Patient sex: M
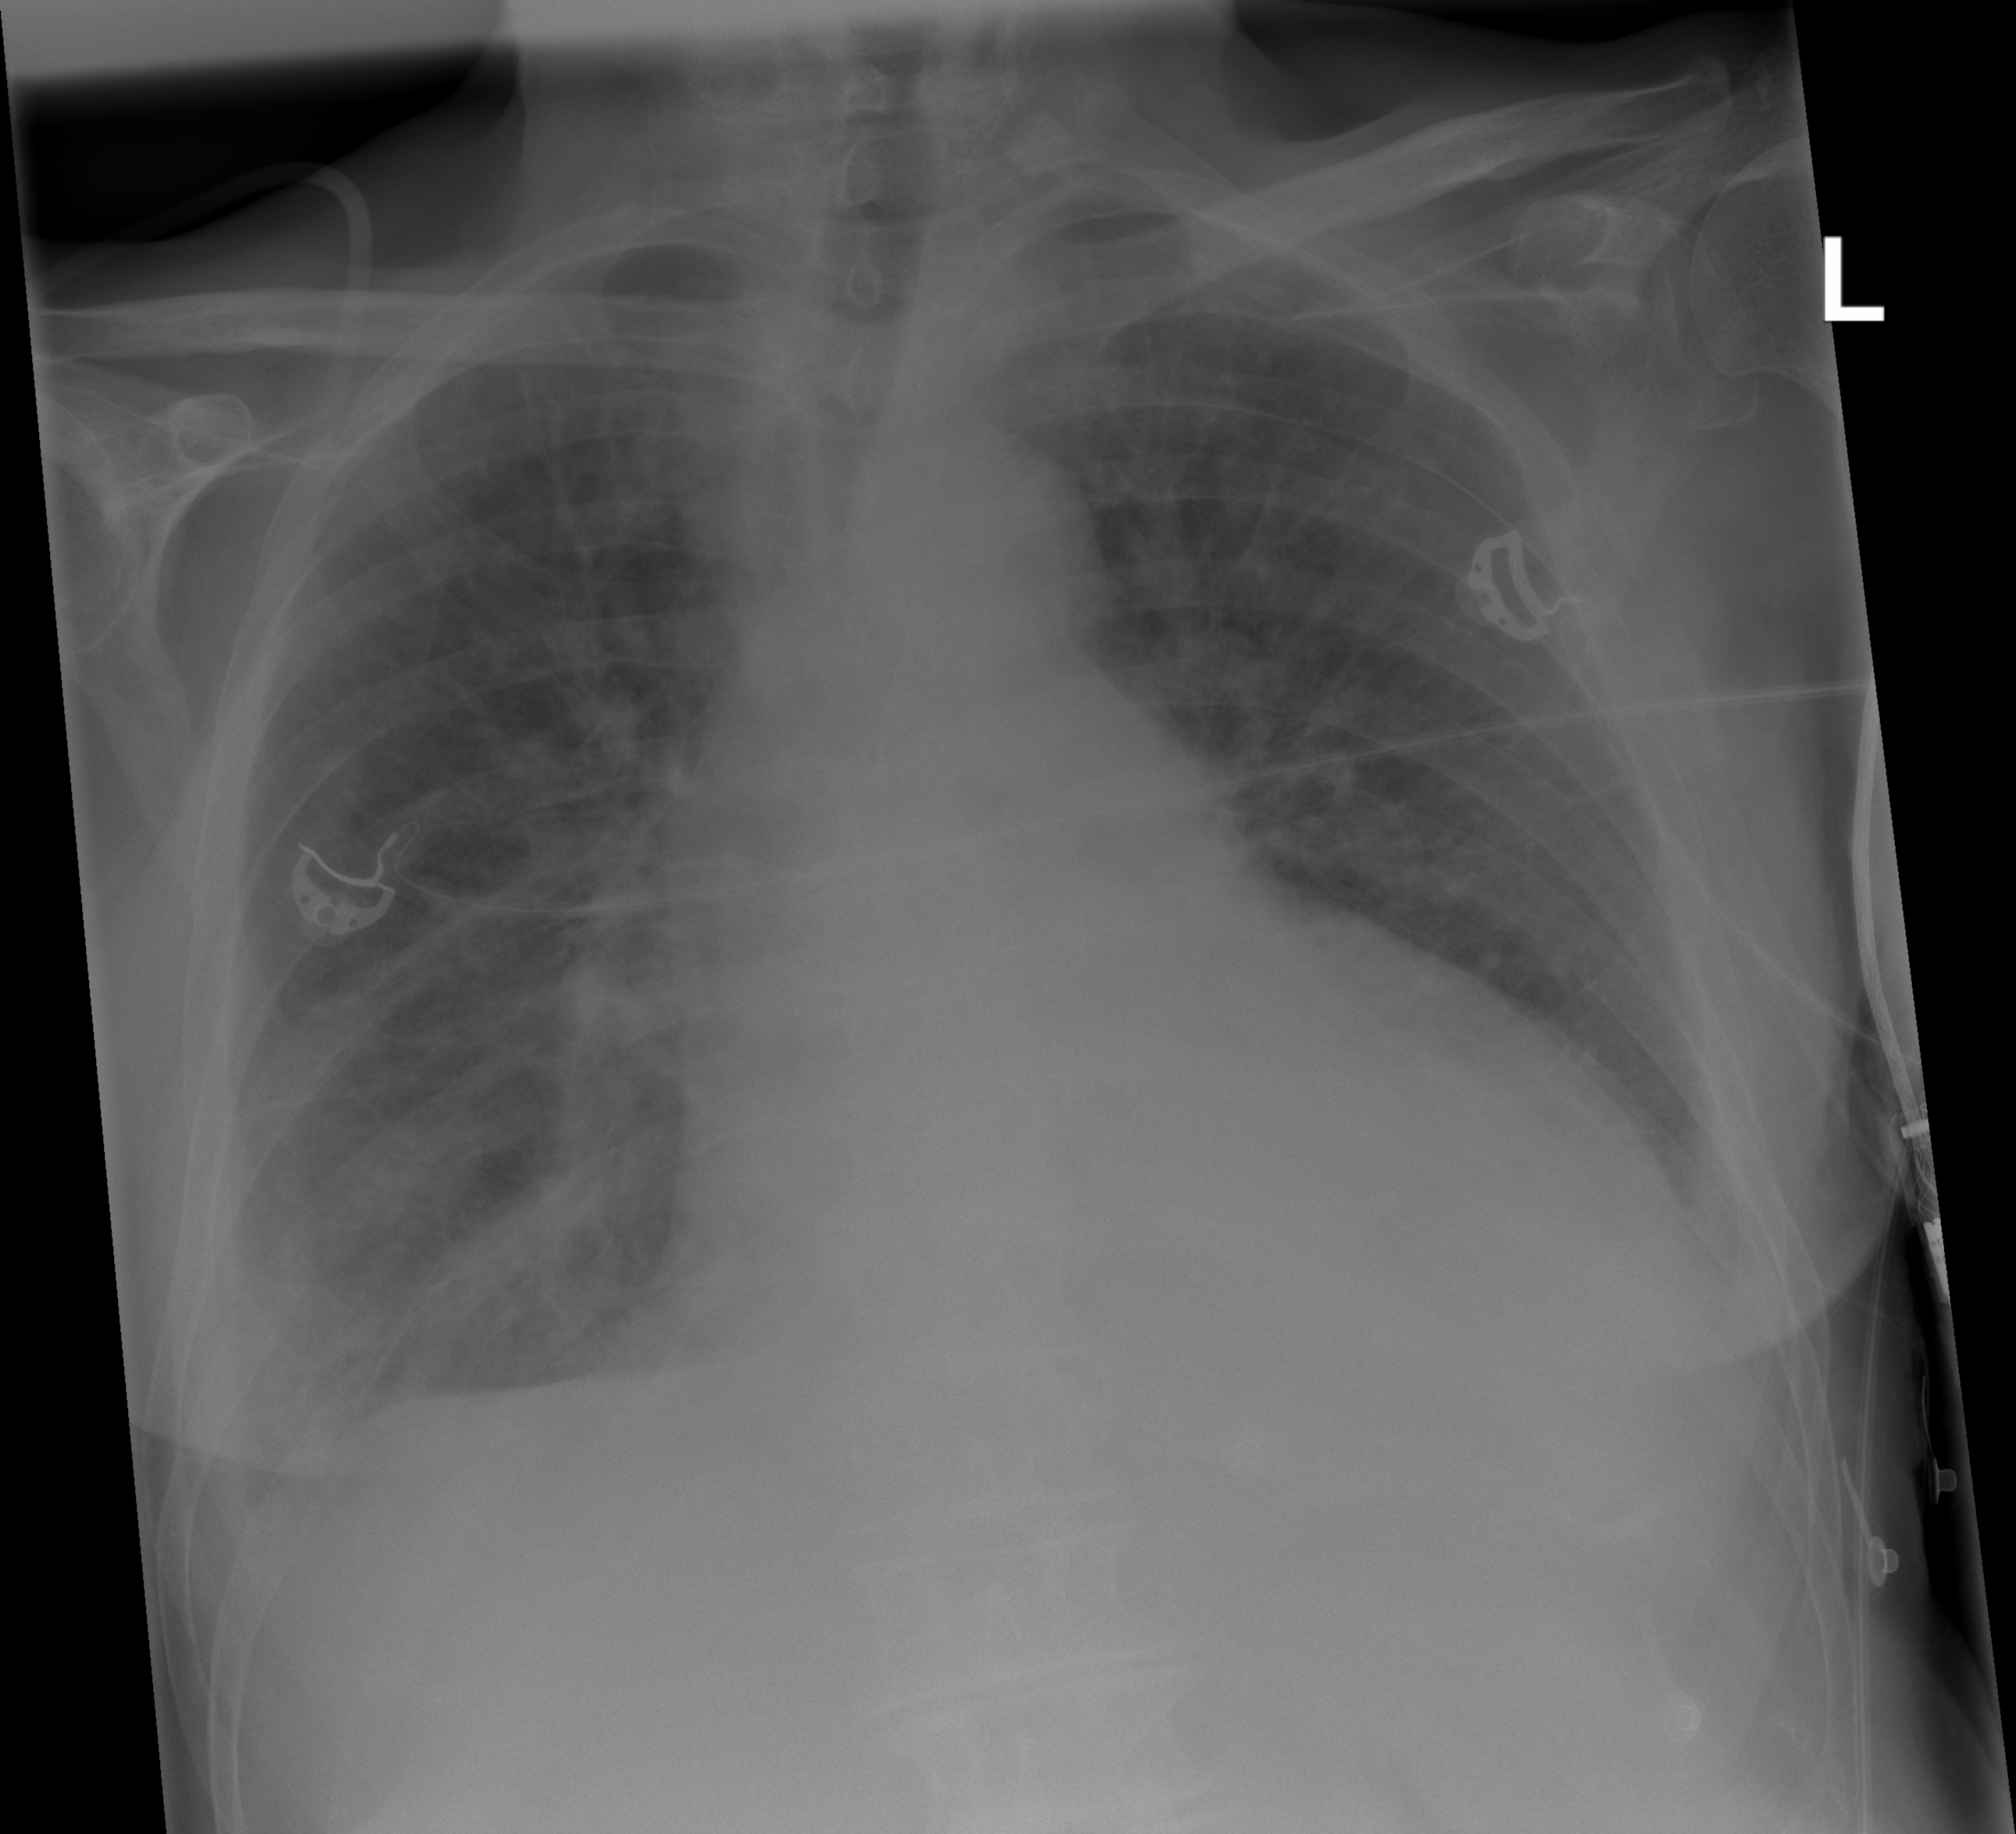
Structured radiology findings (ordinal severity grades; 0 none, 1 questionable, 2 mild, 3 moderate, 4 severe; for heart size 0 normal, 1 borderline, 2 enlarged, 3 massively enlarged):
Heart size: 2
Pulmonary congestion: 2
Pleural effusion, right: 2
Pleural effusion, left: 2
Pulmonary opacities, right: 0
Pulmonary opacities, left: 0
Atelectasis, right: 2
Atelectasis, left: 2